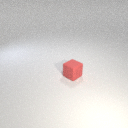
small red rubber cube